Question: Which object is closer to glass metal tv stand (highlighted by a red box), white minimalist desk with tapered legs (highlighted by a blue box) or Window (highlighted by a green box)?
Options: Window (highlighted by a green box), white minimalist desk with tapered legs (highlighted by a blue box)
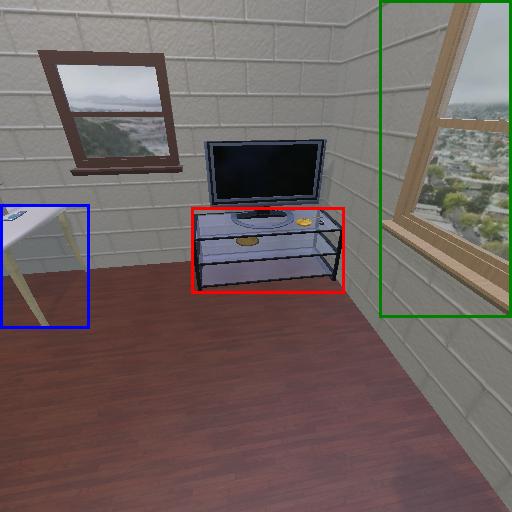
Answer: Window (highlighted by a green box)